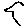
Label: bird